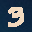
Label: 3